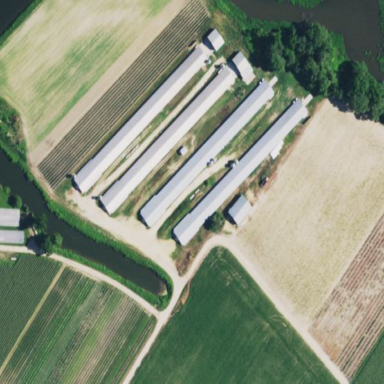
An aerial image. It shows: Farm auxiliary building.